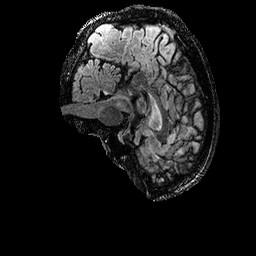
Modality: FLAIR
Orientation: sagittal
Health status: ill
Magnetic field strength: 3 T